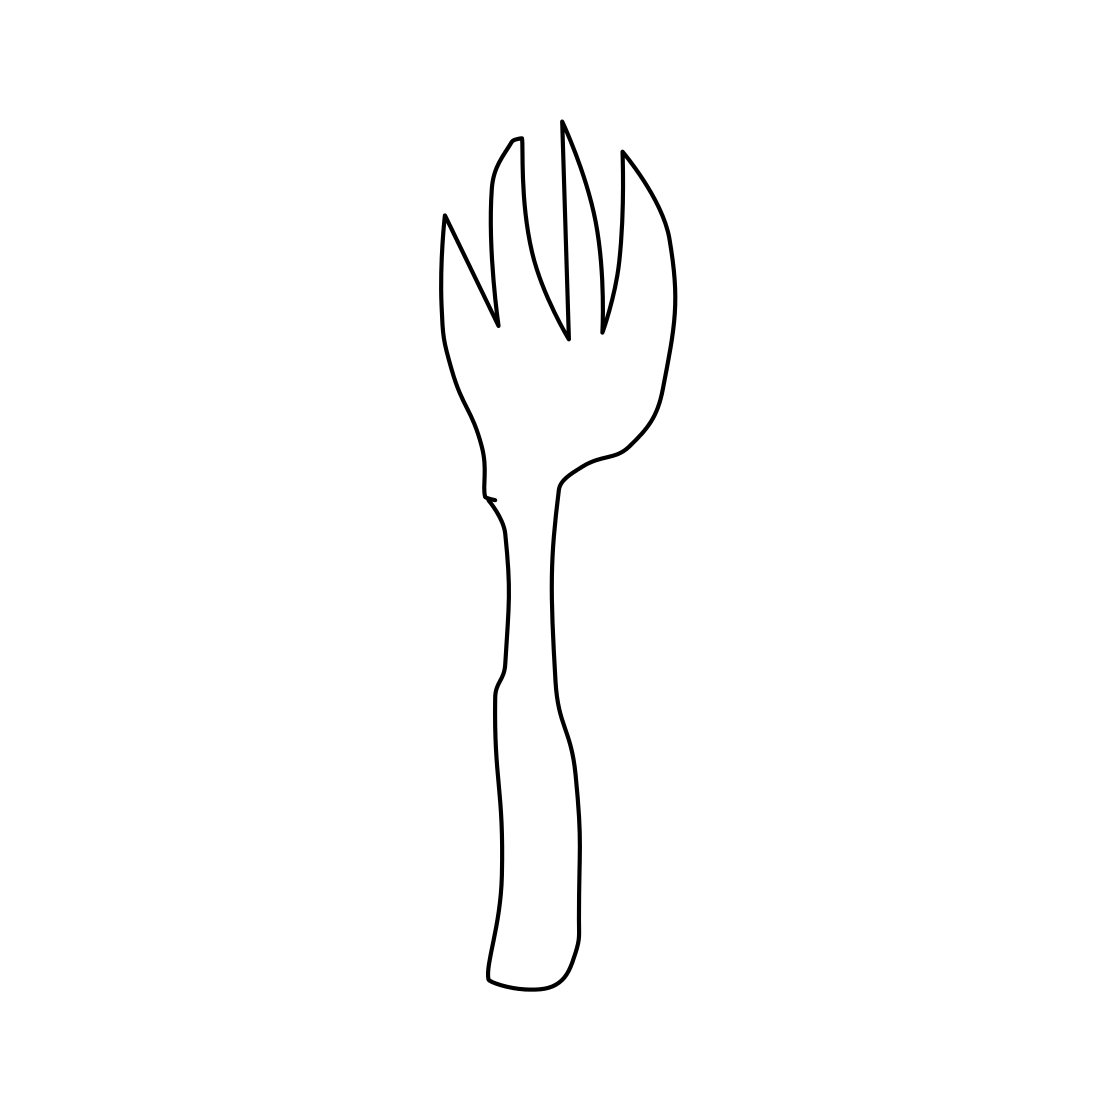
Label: fork